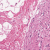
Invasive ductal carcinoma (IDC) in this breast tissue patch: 0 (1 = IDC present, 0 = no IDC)